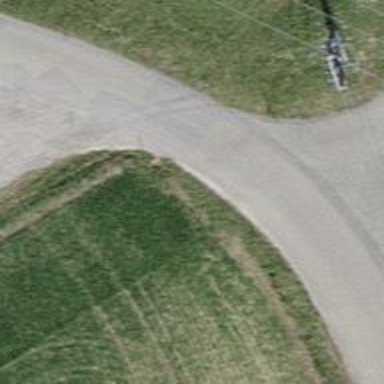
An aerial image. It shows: Unclassified road with asphalt surface.